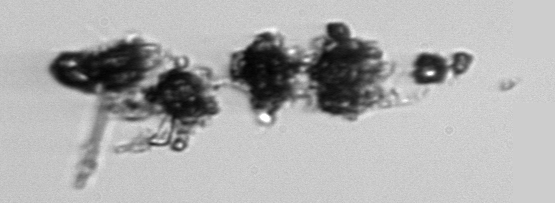
Label: Thalassiosira_TAG_external_detritus